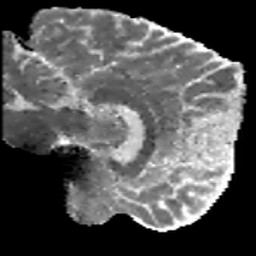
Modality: MD
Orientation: sagittal
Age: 46
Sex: male
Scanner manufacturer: ge
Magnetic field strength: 3 T
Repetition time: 3.335 s
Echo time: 0.0868 s